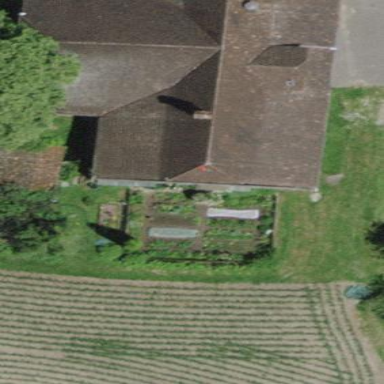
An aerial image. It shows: Farm building.